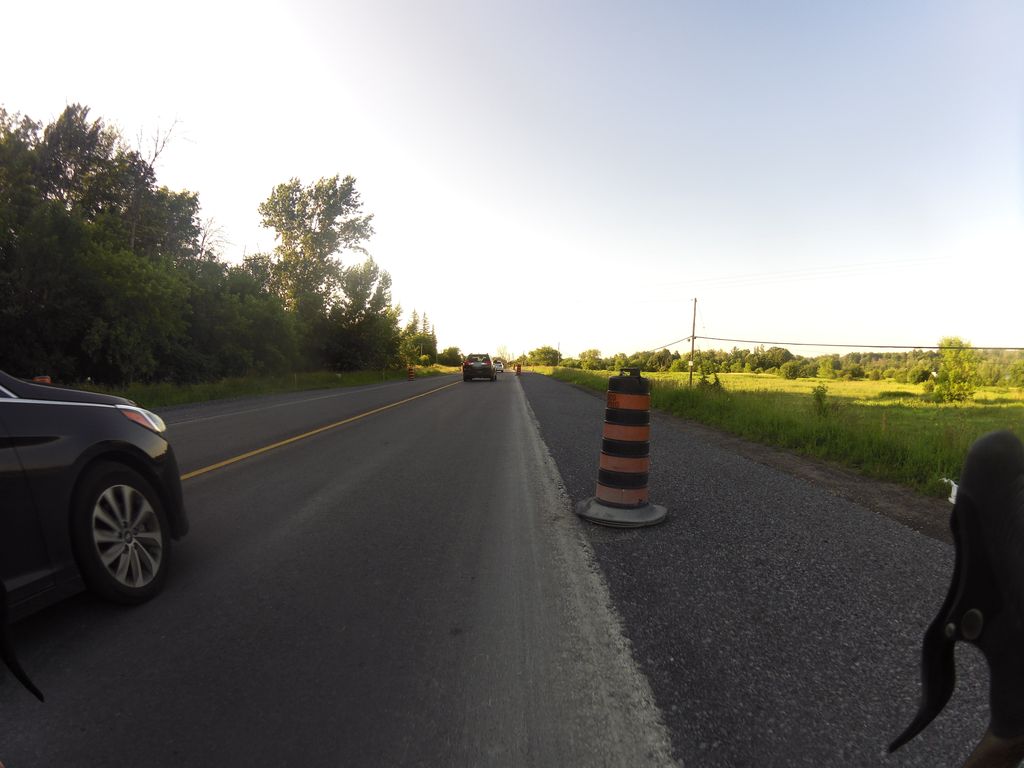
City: ottawa-gatineau